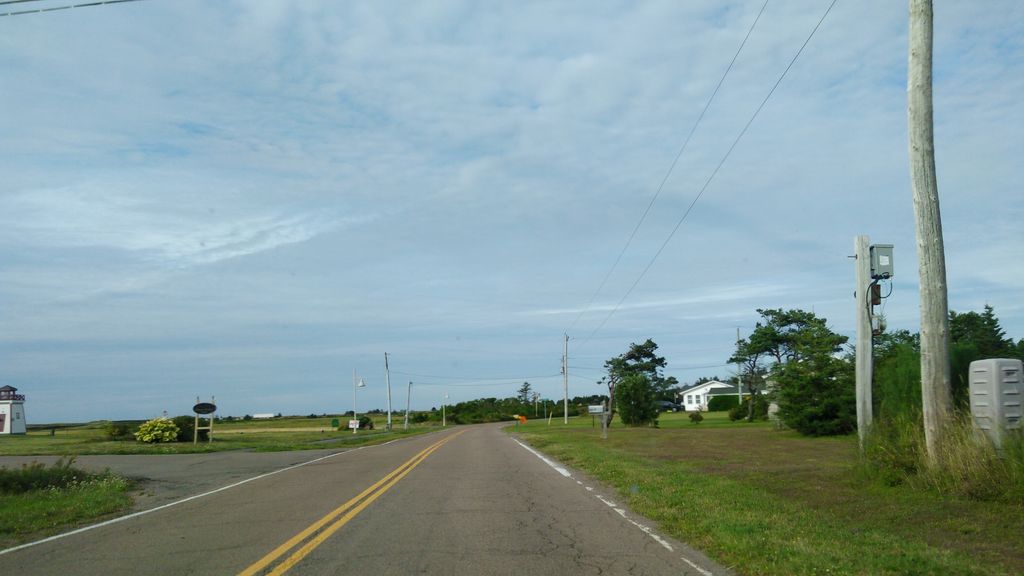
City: charlottetown